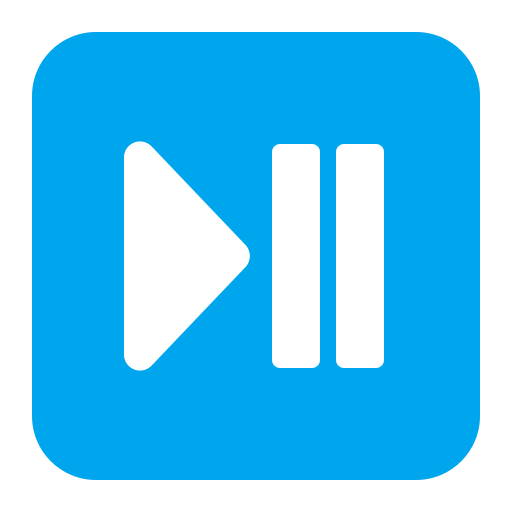
play or pause button flat